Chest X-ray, AP view. Patient: 56 years old, sex F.
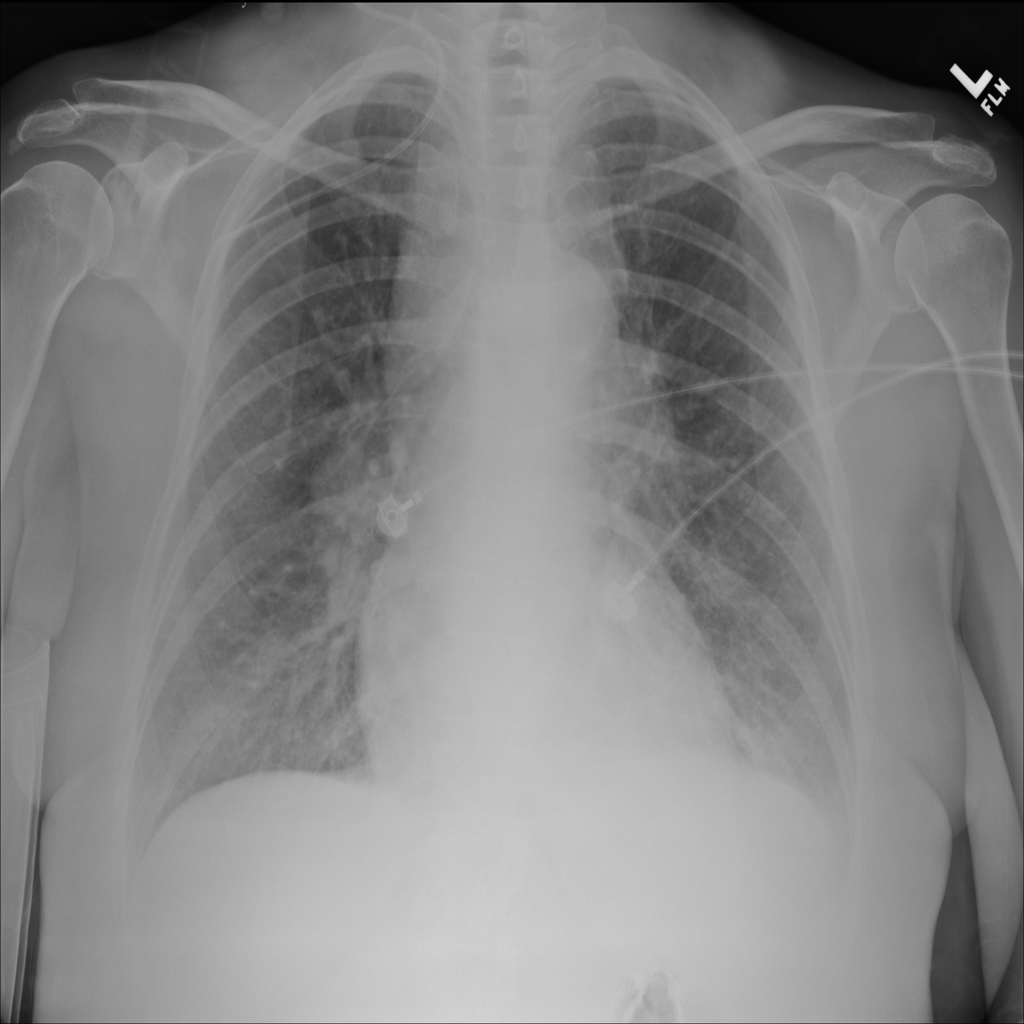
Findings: No Finding